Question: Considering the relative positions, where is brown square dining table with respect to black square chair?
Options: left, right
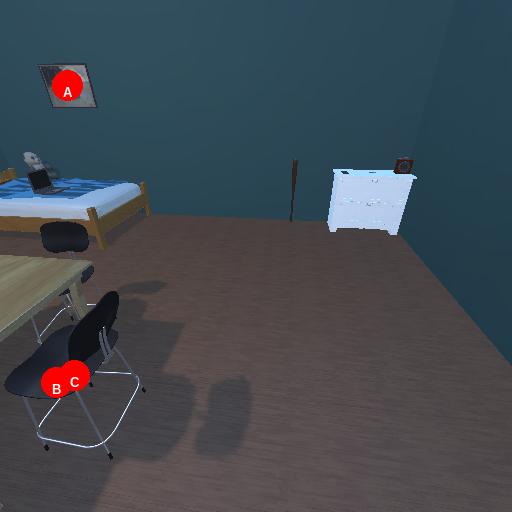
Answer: left